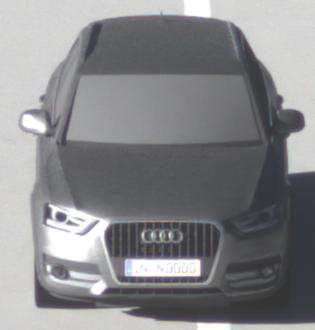
Make: Audi
Model: Q3 1.4 TFSI
Detailed model: Q3 (8U)
Model produced from: 2013/07
Model produced until: 2014/10
Doors: 5
Color: gray
Road condition: dry road
Daytime: morning or afternoon
Contrast: high contrast